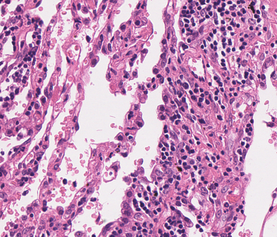
Tumor epithelial tissue: yes
Tumor-associated stroma tissue: yes
Normal tissue: no